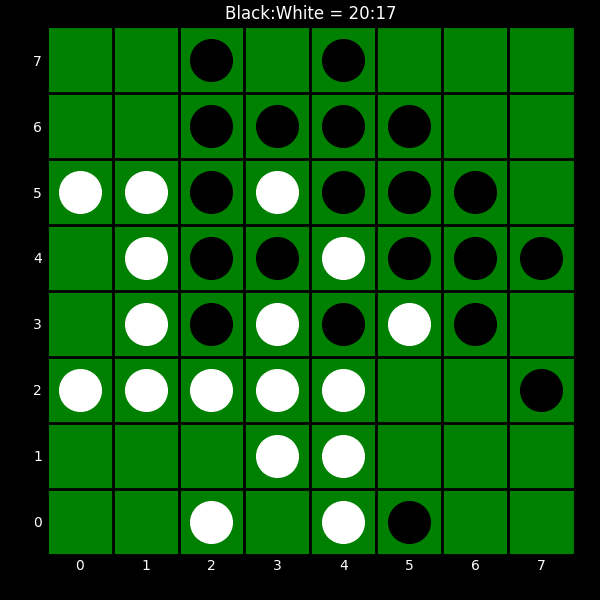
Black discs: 20
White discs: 17